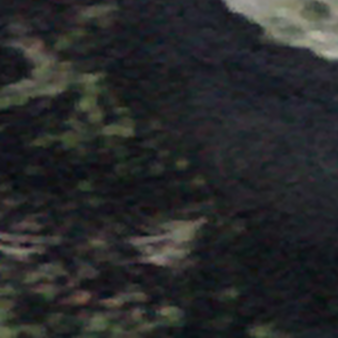
Label: other